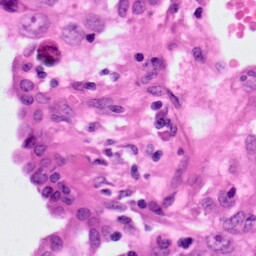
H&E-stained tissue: Lung